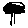
Label: tree